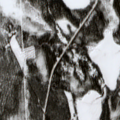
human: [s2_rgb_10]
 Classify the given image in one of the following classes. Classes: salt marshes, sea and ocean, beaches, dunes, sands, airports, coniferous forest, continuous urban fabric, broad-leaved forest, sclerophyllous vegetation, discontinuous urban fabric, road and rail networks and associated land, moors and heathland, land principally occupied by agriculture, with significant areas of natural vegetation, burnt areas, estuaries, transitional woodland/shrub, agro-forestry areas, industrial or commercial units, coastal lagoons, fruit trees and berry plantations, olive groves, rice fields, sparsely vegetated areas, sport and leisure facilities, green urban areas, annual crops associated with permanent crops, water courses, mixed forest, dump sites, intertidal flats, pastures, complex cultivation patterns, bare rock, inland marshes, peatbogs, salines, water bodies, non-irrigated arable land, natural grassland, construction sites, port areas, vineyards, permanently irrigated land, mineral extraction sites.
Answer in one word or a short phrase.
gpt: coniferous forest, mixed forest, transitional woodland/shrub, water bodies